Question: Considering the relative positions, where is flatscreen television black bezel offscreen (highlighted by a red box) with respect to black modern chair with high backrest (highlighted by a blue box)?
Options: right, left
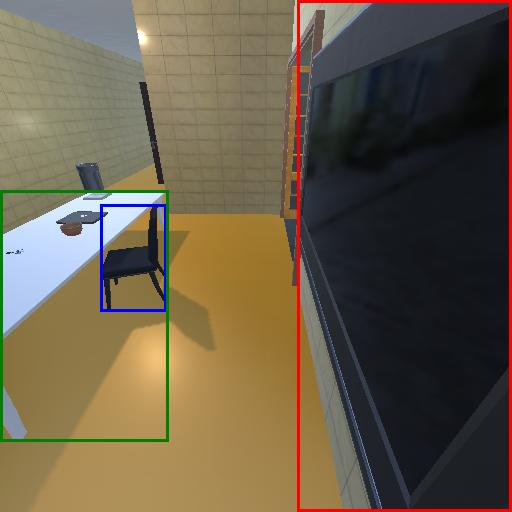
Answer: right